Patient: sex F, age 36
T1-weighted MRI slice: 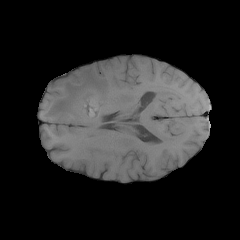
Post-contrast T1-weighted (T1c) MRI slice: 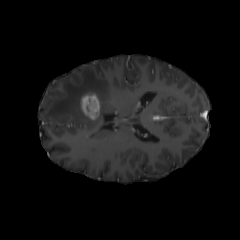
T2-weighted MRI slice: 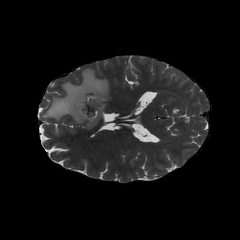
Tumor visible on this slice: yes
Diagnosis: Glioblastoma, IDH-wildtype
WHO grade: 4